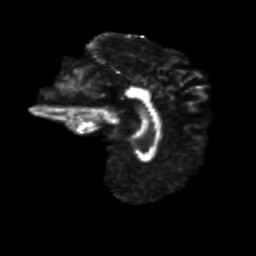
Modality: FA
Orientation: sagittal
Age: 37
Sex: female
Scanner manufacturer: siemens
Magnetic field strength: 3 T
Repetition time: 8.6 s
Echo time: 0.095 s